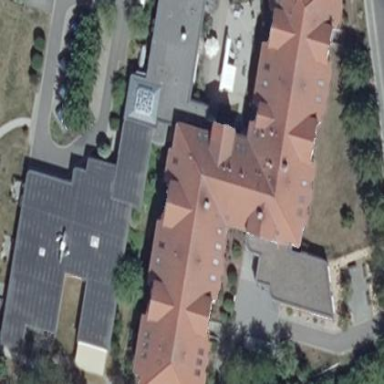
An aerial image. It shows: Building.